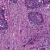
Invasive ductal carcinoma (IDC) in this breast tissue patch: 1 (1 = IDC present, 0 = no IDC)